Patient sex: M
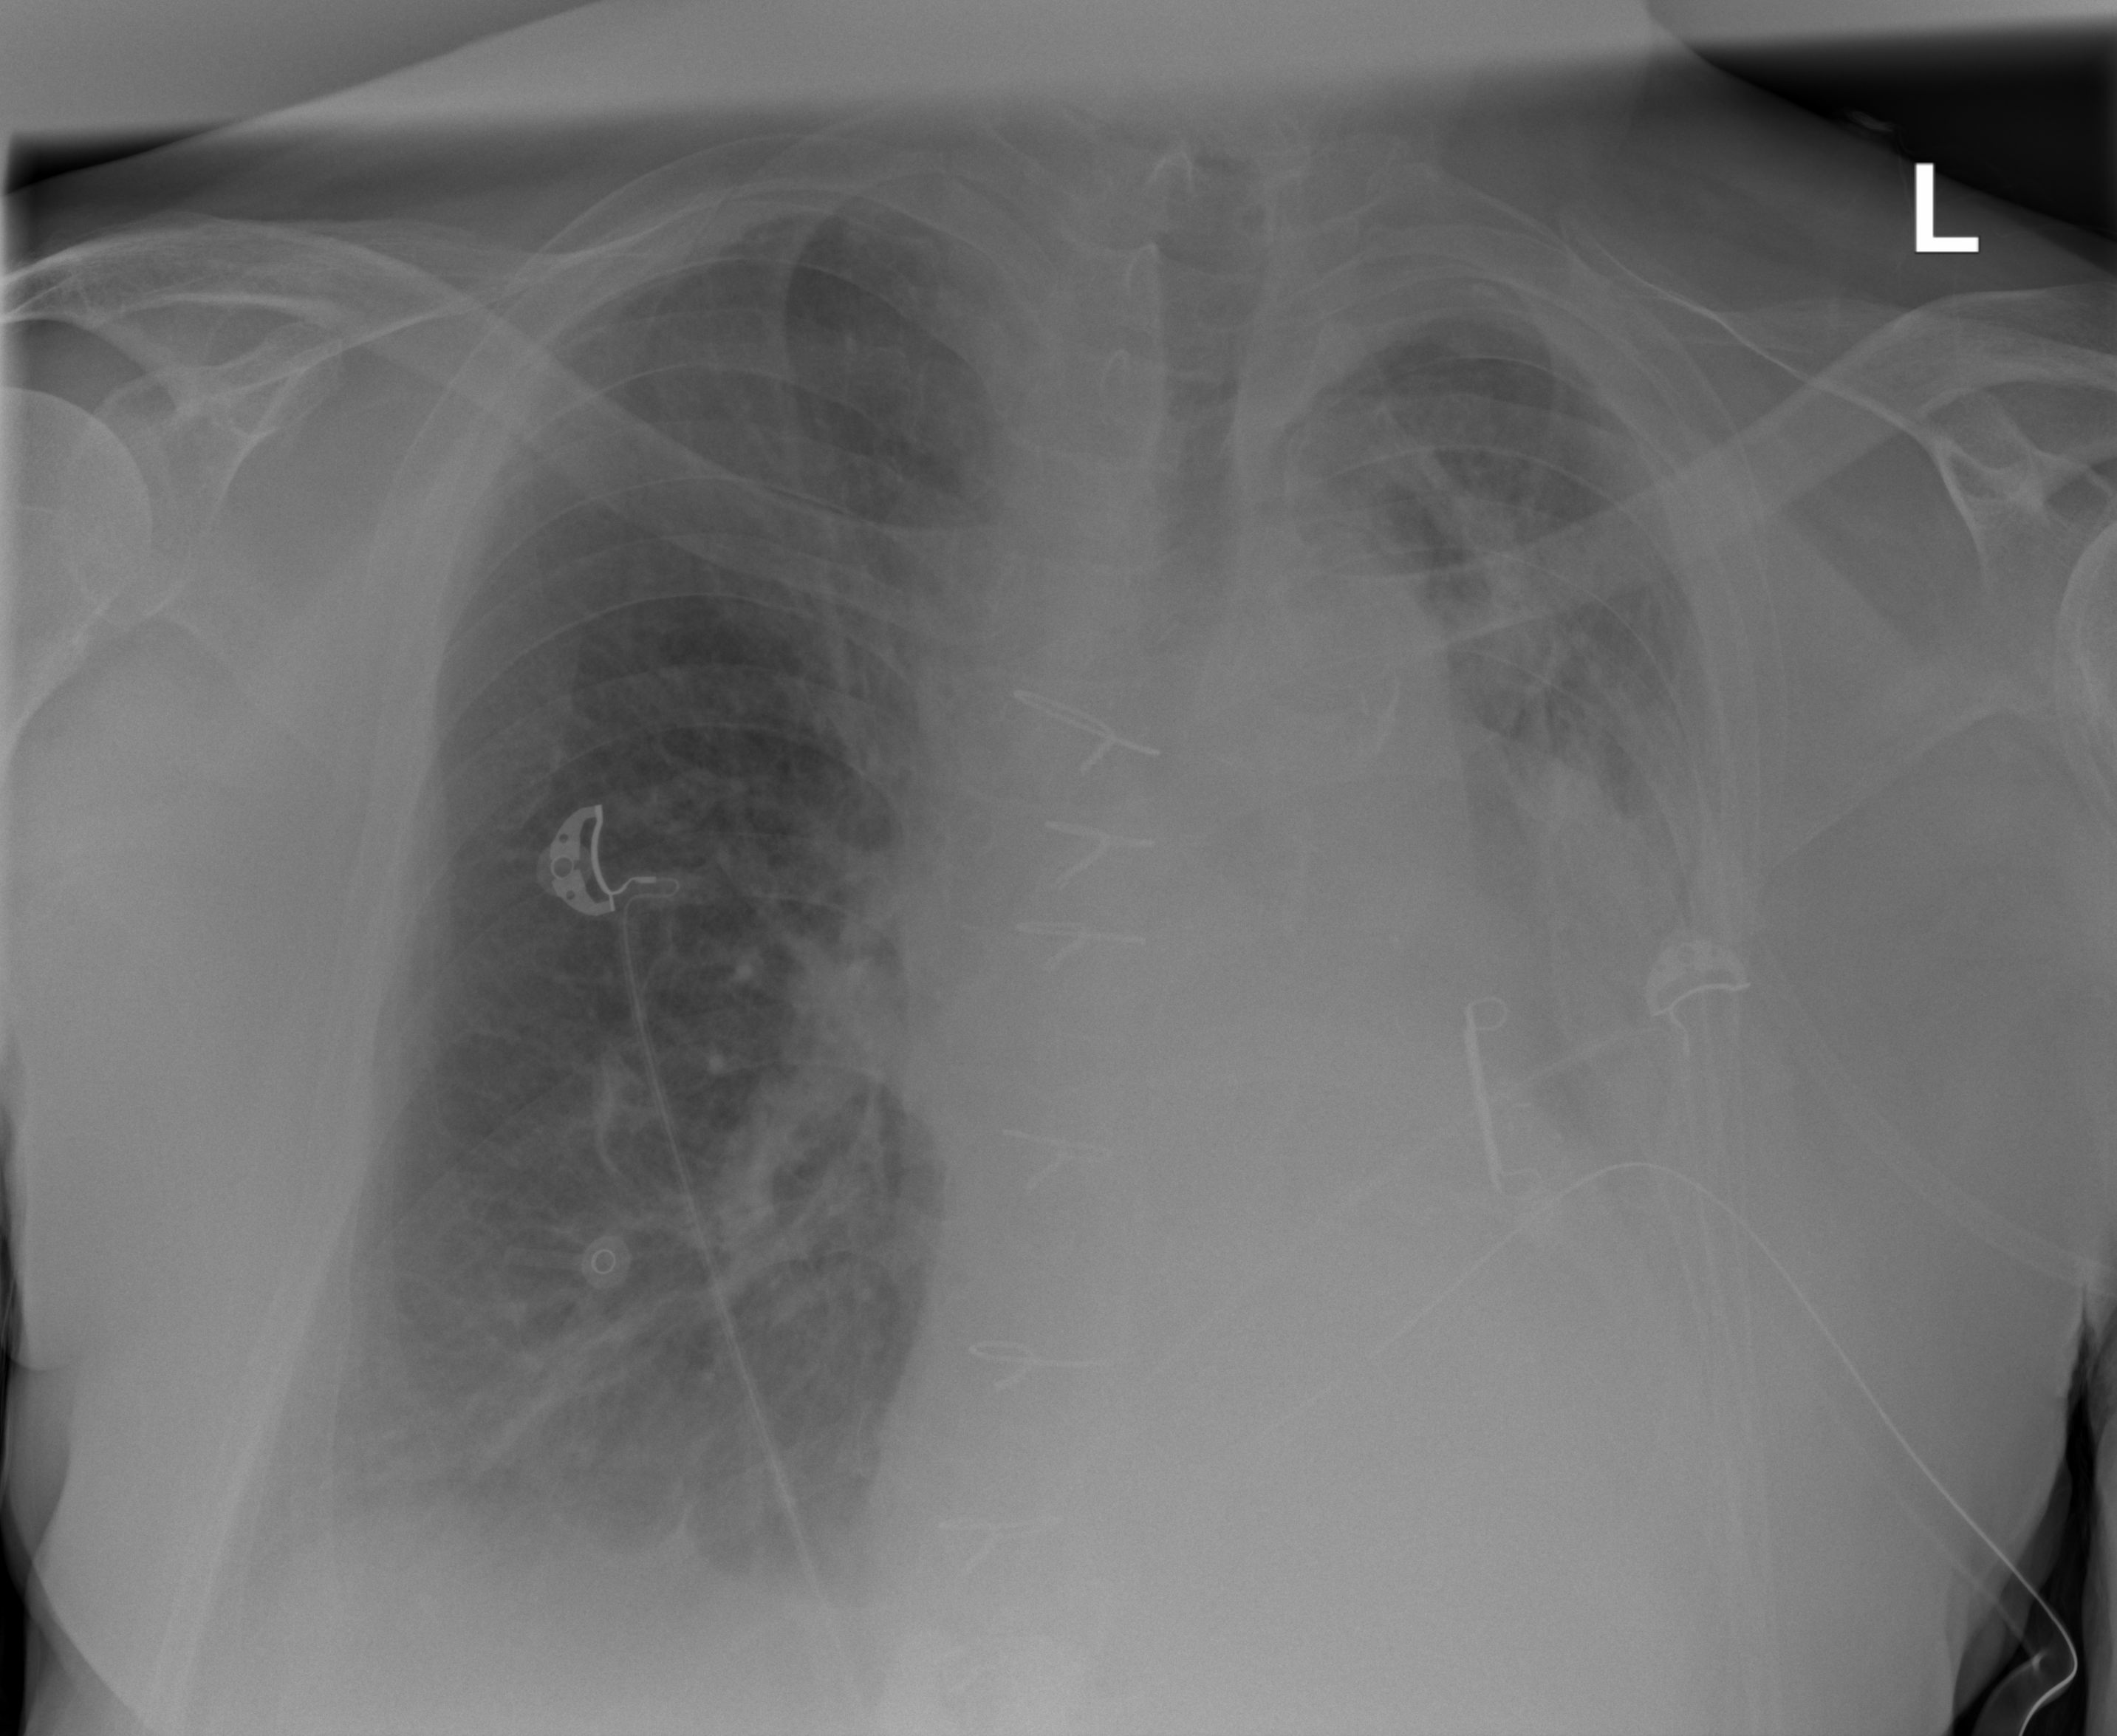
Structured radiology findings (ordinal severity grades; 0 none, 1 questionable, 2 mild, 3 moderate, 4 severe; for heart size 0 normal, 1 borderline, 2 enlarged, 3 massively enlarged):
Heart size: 1
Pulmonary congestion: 2
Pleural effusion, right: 0
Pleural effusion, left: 3
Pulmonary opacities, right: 0
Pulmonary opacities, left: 2
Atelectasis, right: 0
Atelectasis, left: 3